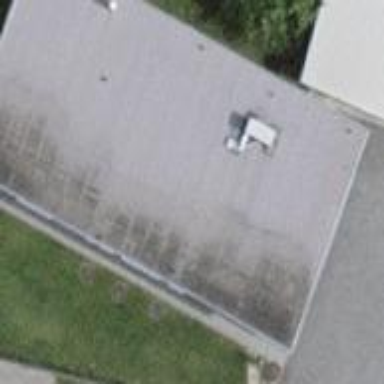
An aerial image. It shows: Flat-roofed building with grey roof.